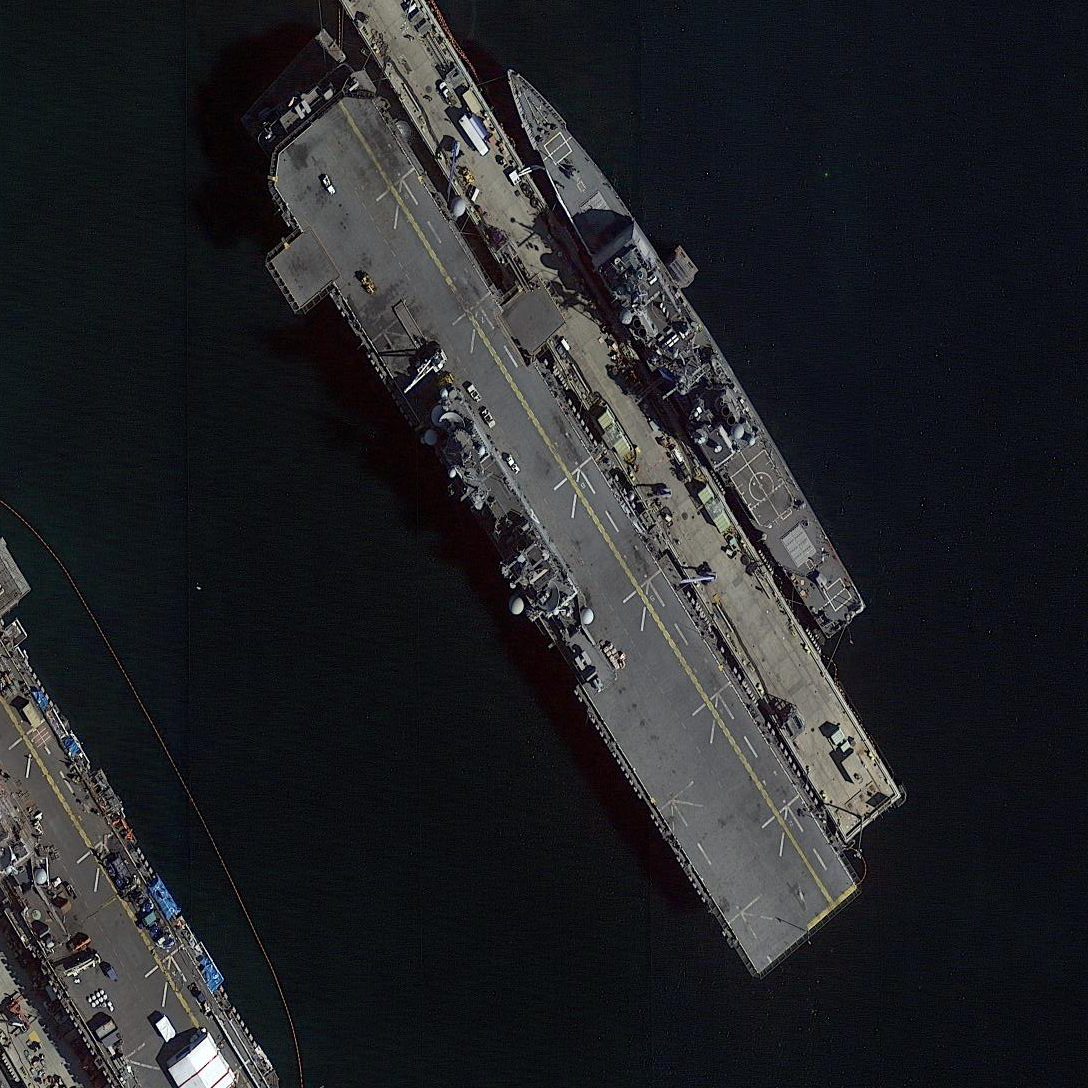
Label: assault